Question: I'm trying to develop similar to grid but using 'LinearLayout'. I would like to have 3 images and exact bottom text after images in single row.

What I have tried:
'''
LinearLayout layout = new LinearLayout(context);
layout.setOrientation(LinearLayout.VERTICAL);
ImageView icon = new ImageView(context);
Item item = getItem(page, index);
Log.e("tag", item.getDrawable());
imageLoader.displayImage(item.getDrawable(), icon, R.drawable.ic_launcher);
icon.setPadding(15, 15, 15, 15);
layout.addView(icon);
TextView label = new TextView(context);
label.setTag("text");
label.setText(item.getName());
label.setTextColor(Color.BLACK);
label.setGravity(Gravity.TOP | Gravity.CENTER_HORIZONTAL);
label.setLayoutParams(new LayoutParams(LayoutParams.MATCH_PARENT, LayoutParams.WRAP_CONTENT));
layout.setLayoutParams(new LinearLayout.LayoutParams(LayoutParams.WRAP_CONTENT, LayoutParams.WRAP_CONTENT));
layout.setWeightSum(3f);
layout.addView(label);
'''
I've a view method which returns 'View'so I return 'return layout;' at the end of the method.
Here I 've given weight 3 button this is not working for me. And code show more then 3 images in row with text but would like to have weight 3 images and bottom text .
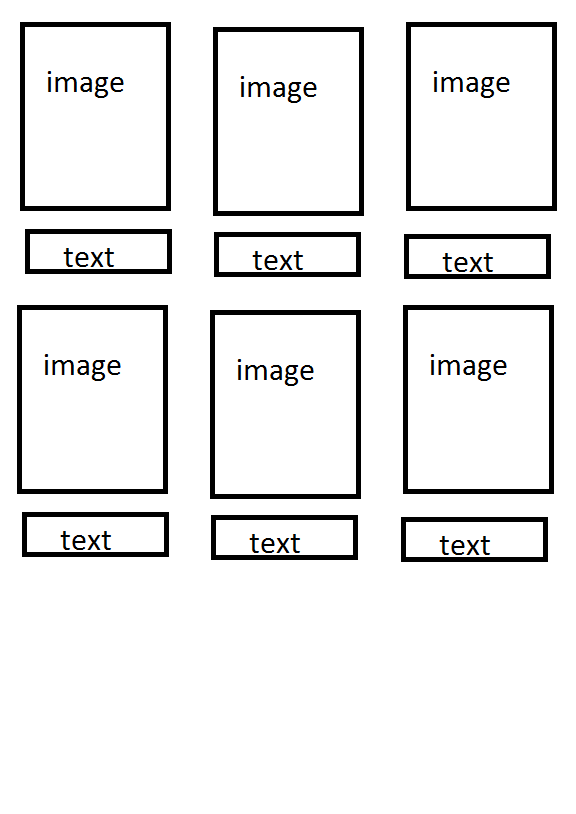
Answer: I would define a 'TableLayout' with as many 'TableRow's as you need. On each of those 'TableRows', I'd add a 'LinearLayout' with 'VERTICAL' orientation consisting of the two 'View's you need: 'ImageView' and 'TextView'.
This is the 'LinearLayout' where you should set a weight of '1' (to all of them). You will have to get the screen's width and see whether the new 'LinearLayout' to be added still fits the current row. If not, simply start a new 'TableRow'.
To get the width of the screen you can use this:
'''
final Display display = getWindowManager().getDefaultDisplay();
final Point size = new Point();
display.getSize(size);
final WindowManager.LayoutParams params = getWindow().getAttributes();
'''
The screen's width might be accessed via the 'params.width' attribute, just compare it with your 'LinearLayout''s '.getWidth()' method and keep an incremental account (a 'float') of the current 'TableRow''s width to help you determine if the current item should be placed in an existing row or a new one.